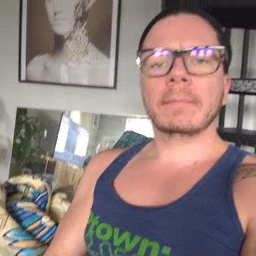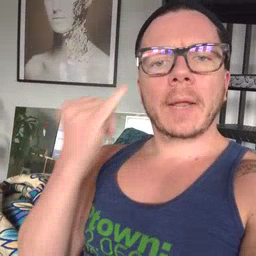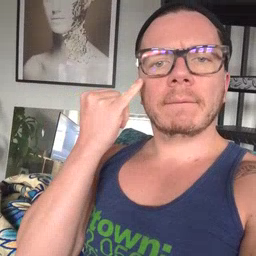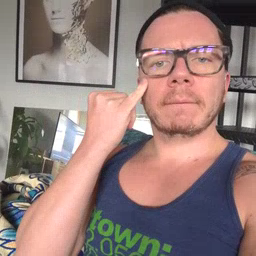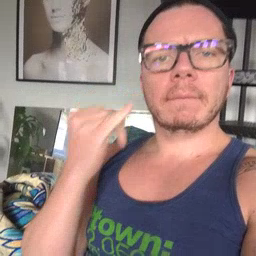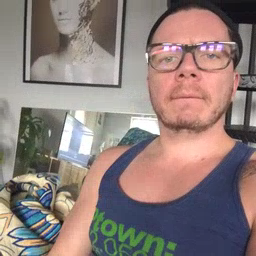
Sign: if